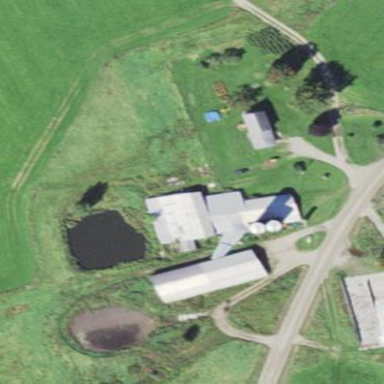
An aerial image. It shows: Farmyard area.